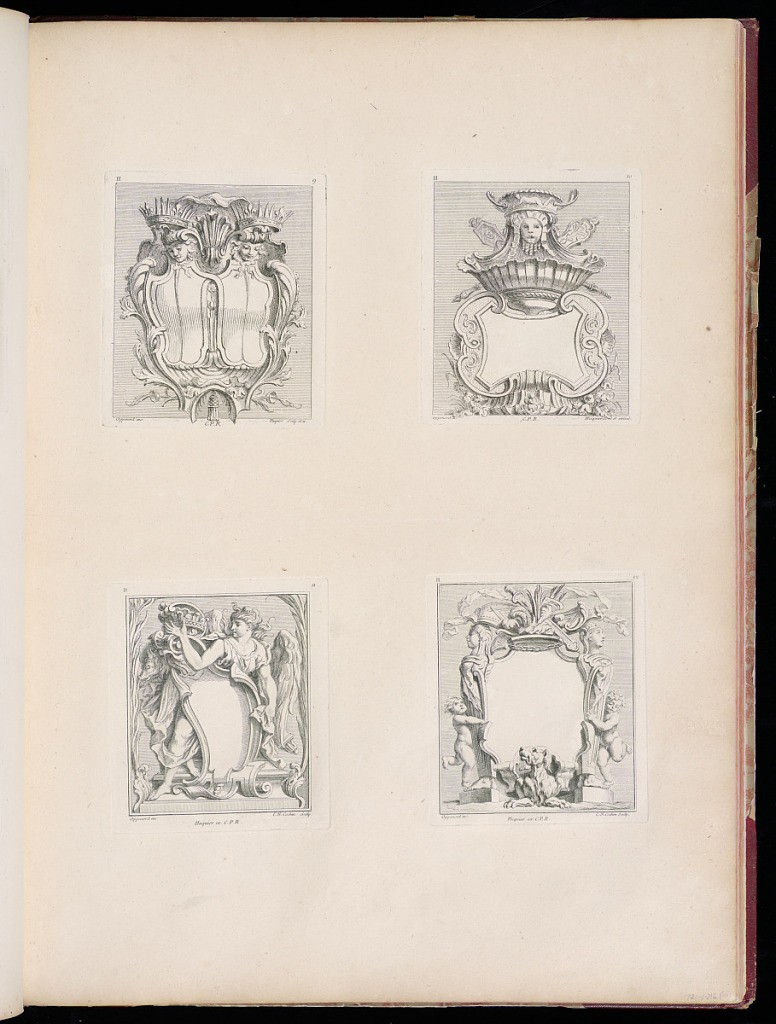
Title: Designs for Cartouches
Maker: Gilles-Marie Oppenord, French, 1672–1742
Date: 1749-1761
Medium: Etching and engraving on laid paper
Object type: Bound print
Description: Page printed with four rocaille cartouche designs. All of the plates are signed and numbered.